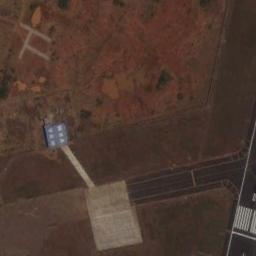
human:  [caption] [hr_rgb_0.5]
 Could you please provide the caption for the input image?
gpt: There are several buildings beside the runway .

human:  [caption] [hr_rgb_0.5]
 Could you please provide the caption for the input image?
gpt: There is brown bare ground next to the runway, And there is a building next to the runway .

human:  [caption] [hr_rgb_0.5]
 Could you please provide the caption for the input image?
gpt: The runway is next to a clearing .

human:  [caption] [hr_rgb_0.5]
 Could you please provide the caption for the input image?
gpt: The runway is on the bare land .

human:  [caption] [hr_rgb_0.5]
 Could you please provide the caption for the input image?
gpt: There are brown bare land beside the runway .